Question: Find the variance in the following histogram, where the data are distributed only above tens and the height of the histogram is an integer multiple of 5. Keep the result of the variance as an integer.
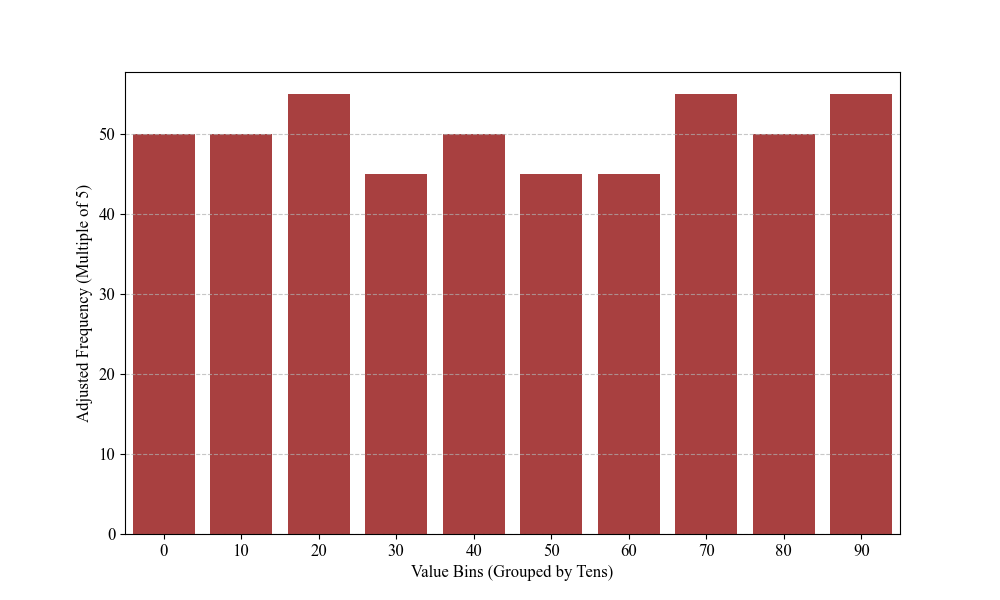
Answer: 853